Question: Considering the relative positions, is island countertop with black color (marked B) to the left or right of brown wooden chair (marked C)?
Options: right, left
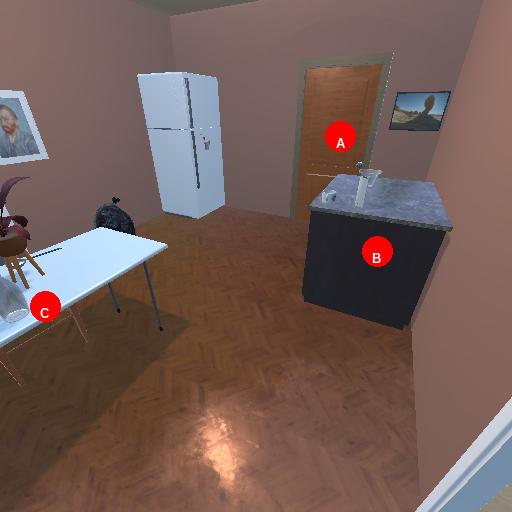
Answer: right